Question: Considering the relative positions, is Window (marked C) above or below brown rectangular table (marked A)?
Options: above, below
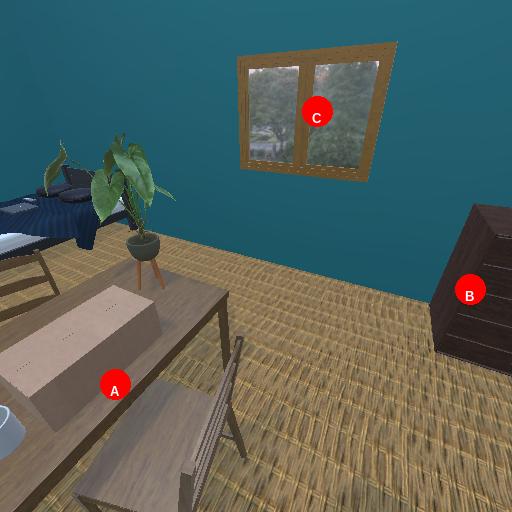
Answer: above